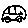
Label: car